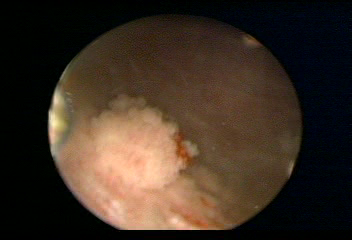
Modality: WLC
Class: Malignant
Subclass: HighGradePapillary
Lesion: L1
Stage: Ta
Morphology: Papillary
Bladder cancer association: Yes
Annotated structures: Tumor